Question: Both of these markers were placed on a Google map by handling the right click method on a polyline, ie:
'''
google.maps.event.addListener(polyline, 'rightclick', myMethodThatHandlesIt);
'''
The problem is that I was trying to locate the point (the first one up top) via C# spatial Geography.Intersects() and, well, it doesn't intersect.
It's completely dependent upon the zoom it seems. The top one, which again was created by right clicking on the (zoomed out) polyline, is over 1km away from the actually polyline.

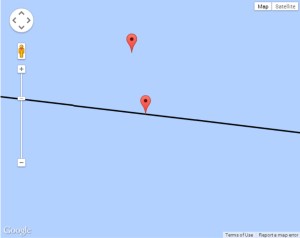
Answer: For anyone else who runs into this, I couldn't figure out a clean way of doing it in Javascript and ultimately I didn't need to. The maker can be a little off but I need to it as a point that intersects the line. So the following method is in place to change the marker location before I store it.
I opted to use Microsoft.SqlServer.Types.SqlGeography which has a method of
'''
Geography.ShortestLineTo(OtherGeography)
'''
That gives a new line with two points, one at the user's marker location, the other at the closest intersection to the route/polyline/linestring.
The end of the new line is the closest point on the route to where the user right clicked on the polyline.
'''
public static System.Data.Spatial.DbGeography GetClosestPointOnRoute(System.Data.Spatial.DbGeography line, System.Data.Spatial.DbGeography point)
{
SqlGeography sqlLine = SqlGeography.Parse(line.AsText()).MakeValid(); //the linestring
SqlGeography sqlPoint = SqlGeography.Parse(point.AsText()).MakeValid(); //the point i want on the line
SqlGeography shortestLine = sqlPoint.ShortestLineTo(sqlLine); //find the shortest line from the linestring to point
//lines have a start, and an end
SqlGeography start = shortestLine.STStartPoint();
SqlGeography end = shortestLine.STEndPoint();
DbGeography newGeography = DbGeography.FromText(end.ToString(), 4326);
var distance = newGeography.Distance(line);
return newGeography;
}
'''
Additionally <URL> was created over in Googleland to hopefully address.